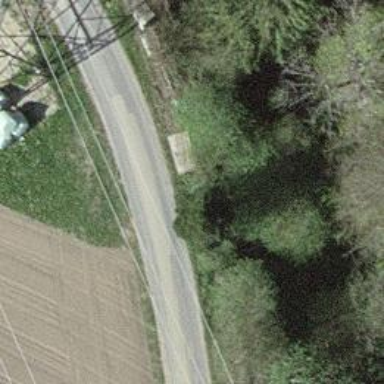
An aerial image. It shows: Unclassified road.